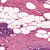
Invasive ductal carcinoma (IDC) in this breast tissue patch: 0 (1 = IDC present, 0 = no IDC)